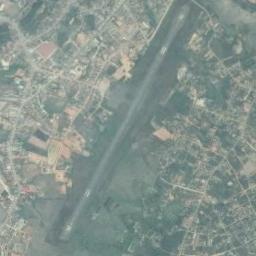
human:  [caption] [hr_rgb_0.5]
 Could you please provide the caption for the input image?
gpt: An airport is surrounded by many buildings and fields .

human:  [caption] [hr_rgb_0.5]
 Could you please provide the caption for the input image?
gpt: This airport has only one runway, And its color is grey .

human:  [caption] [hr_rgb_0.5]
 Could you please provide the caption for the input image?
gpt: An airport with a runway on the lawn and some villages beside .

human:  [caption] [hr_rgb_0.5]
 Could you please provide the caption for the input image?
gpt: An airport with a runway and many buildings in a cluster of urban residents .

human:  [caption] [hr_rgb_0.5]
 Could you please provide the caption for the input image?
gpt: The road is straight  at the airport .